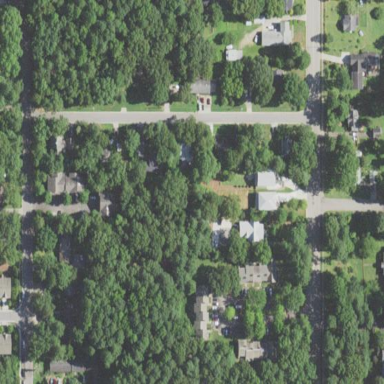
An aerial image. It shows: Residential area within neighborhood.